Field crop: maize
Growth stage: 2
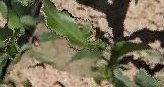
Species: maize